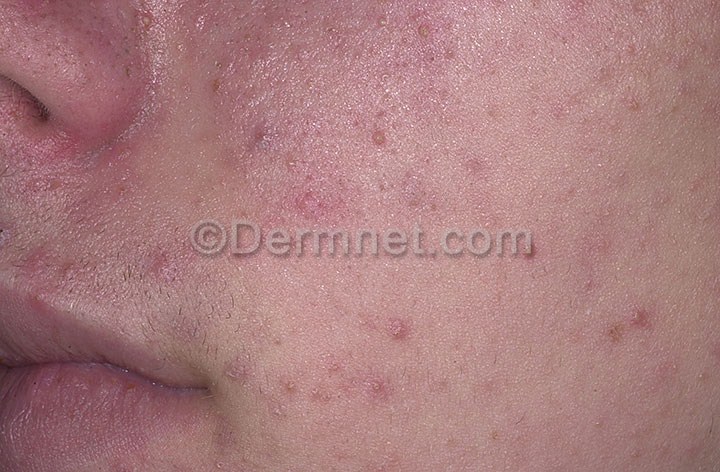
Disease: Acne and Rosacea Photos